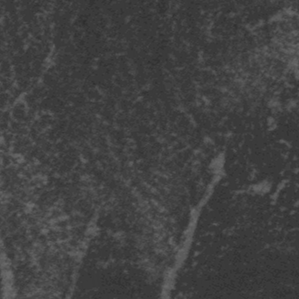
Label: frost